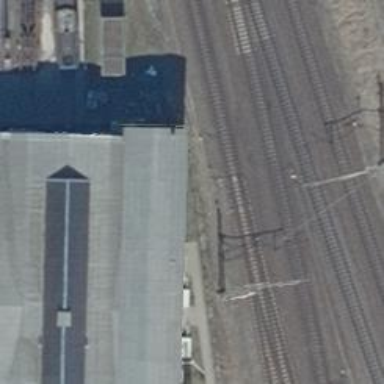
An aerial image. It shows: Railway switch.